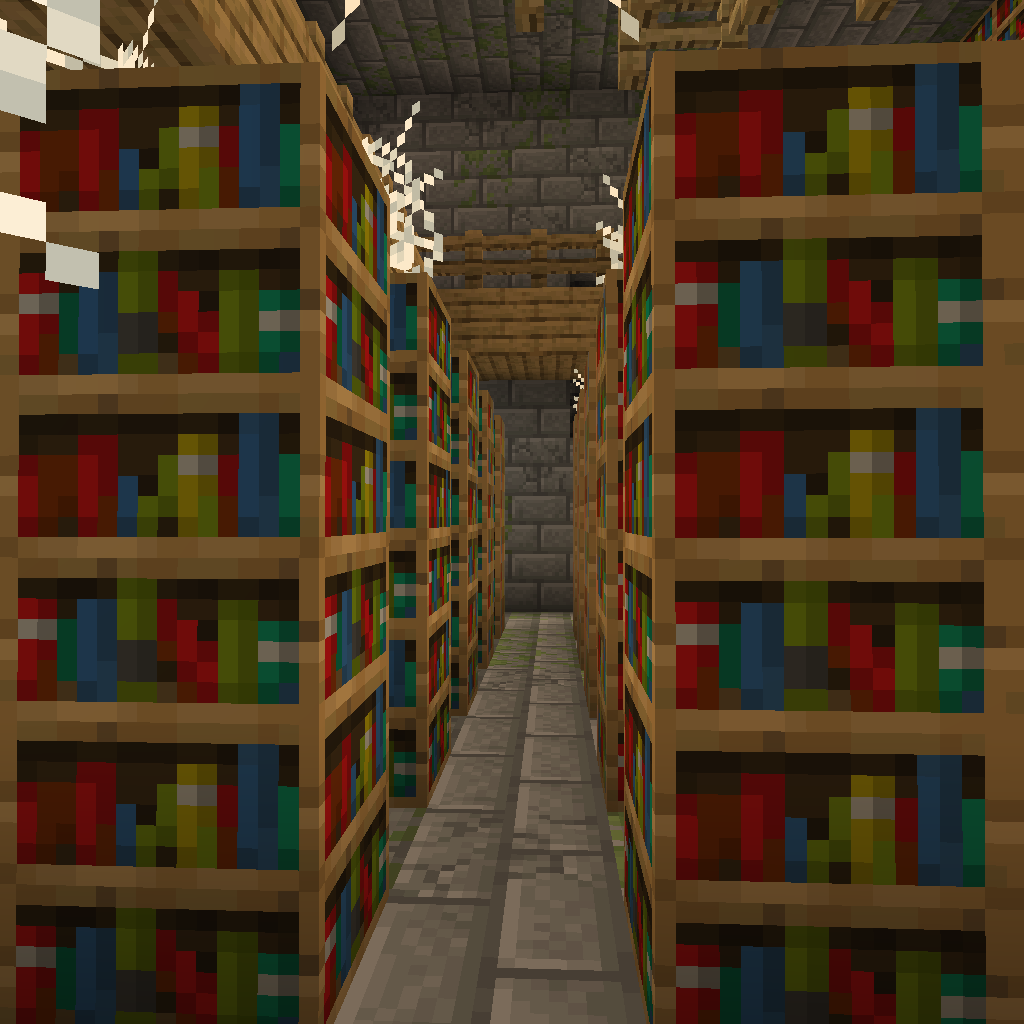
stronghold library bottom floor with bookshelves and cobbleweb